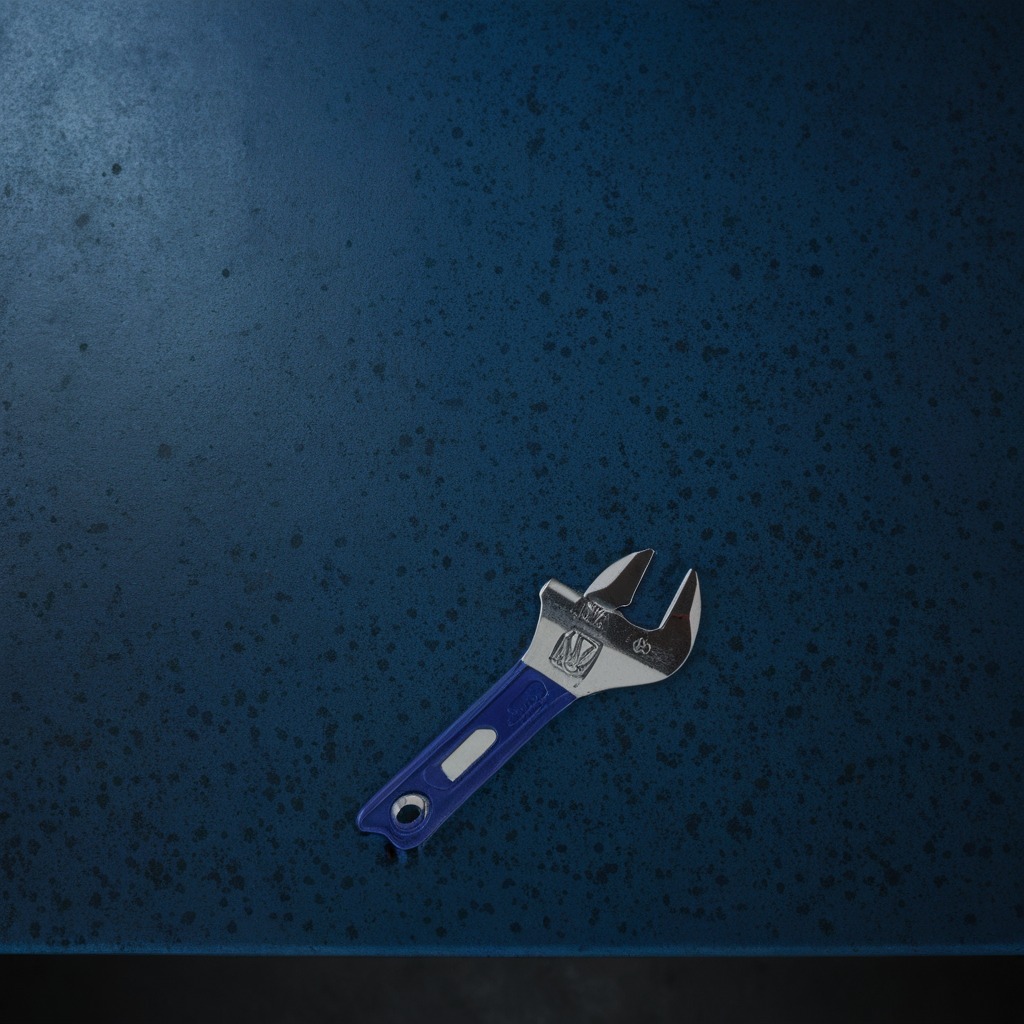
An wrench lies on a clean granite tabletop covered with a blue rubber mat inside a workshop at night.